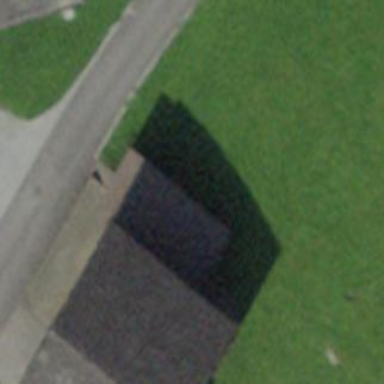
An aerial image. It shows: Barn.